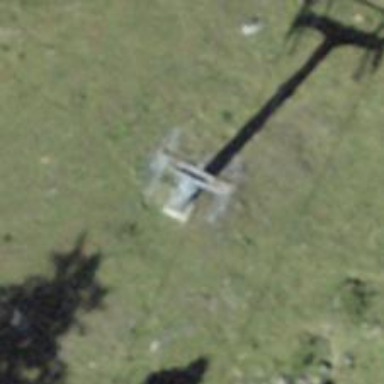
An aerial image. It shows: Pylon for aerialway.